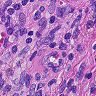
Metastatic tissue present: no